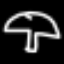
Label: mushroom